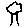
Label: tree